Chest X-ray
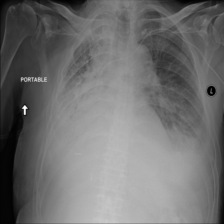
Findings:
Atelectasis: negative
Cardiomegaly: negative
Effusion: negative
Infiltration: positive
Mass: negative
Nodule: negative
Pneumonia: negative
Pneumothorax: negative
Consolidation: positive
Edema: negative
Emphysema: negative
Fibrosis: negative
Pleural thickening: negative
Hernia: negative